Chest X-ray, PA view. Patient: 43 years old, sex F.
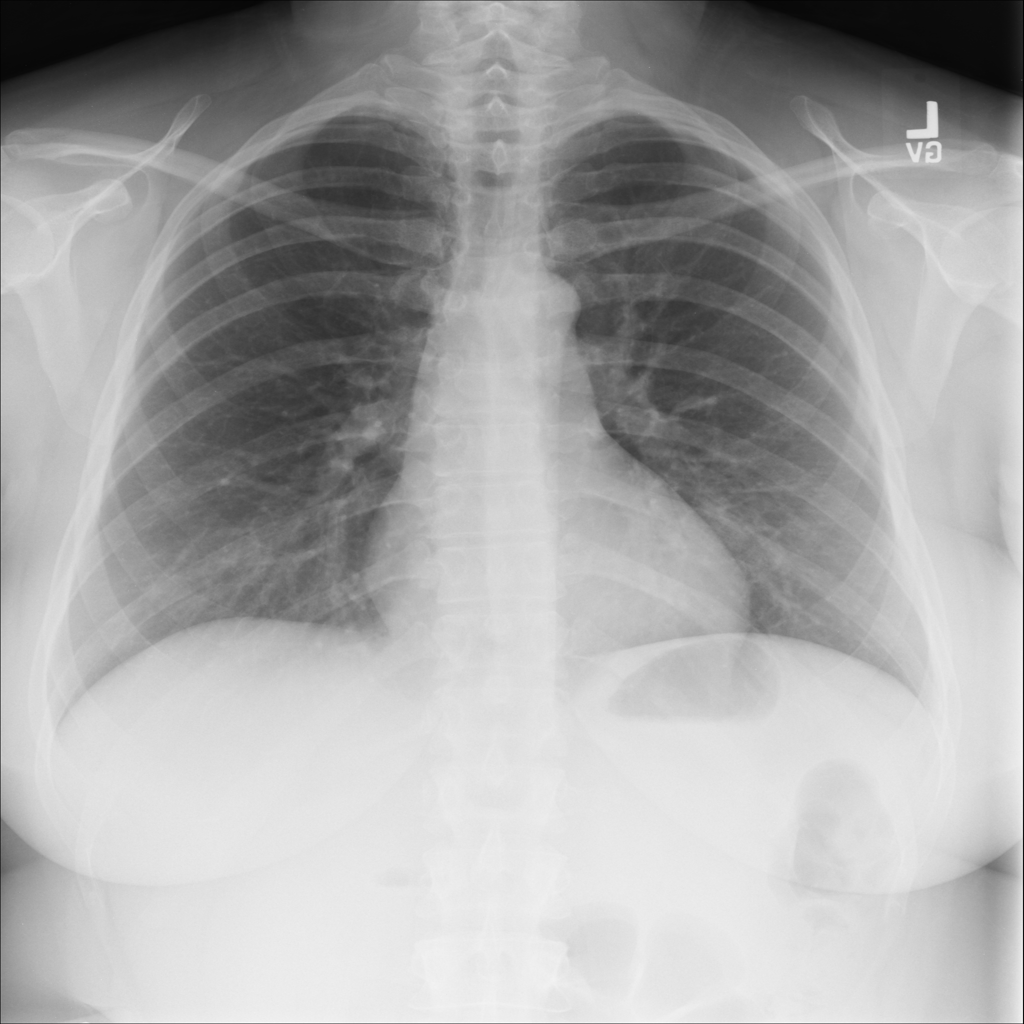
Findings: No Finding